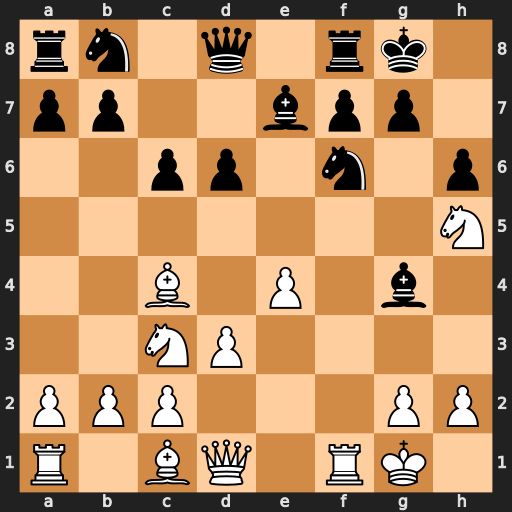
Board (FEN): rn1q1rk1/pp2bpp1/2pp1n1p/7N/2B1P1b1/2NP4/PPP3PP/R1BQ1RK1
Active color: w
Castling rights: -
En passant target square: -
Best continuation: Nxf6+ Bxf6 Qxg4